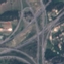
Land use / land cover class: Highway